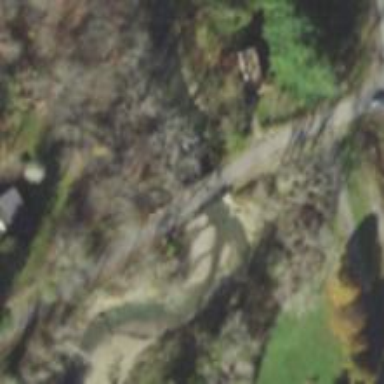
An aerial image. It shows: Residential road with bridge.